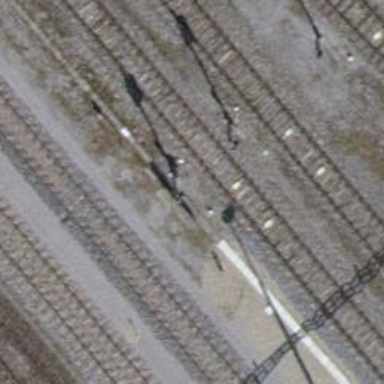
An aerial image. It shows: Railway signal.